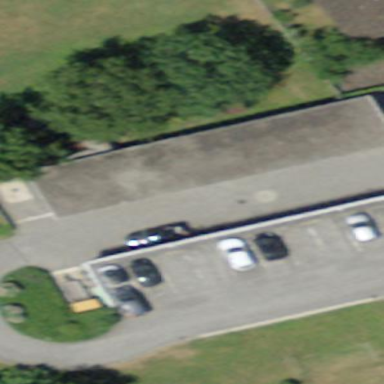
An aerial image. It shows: Garage.